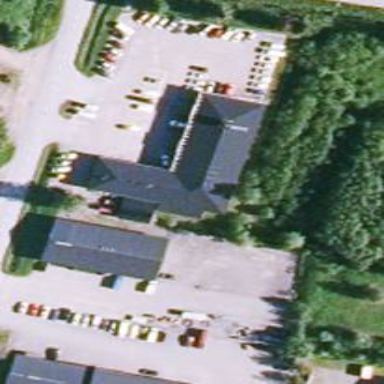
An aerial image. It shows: Shop that sells cars.